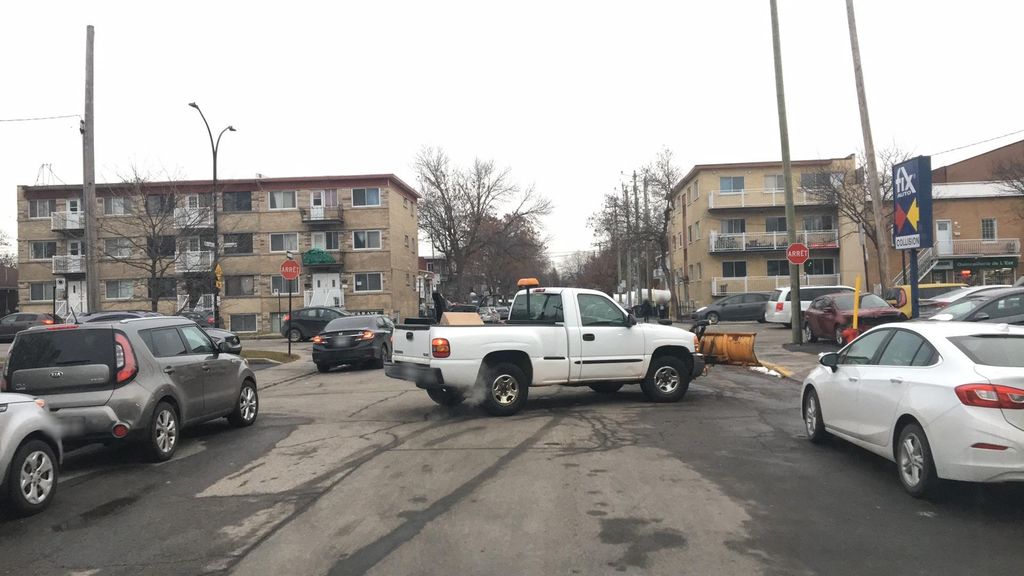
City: montreal